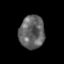
Tissue: prostate
Cell type: Epithelial cells
Senescence score: 0.3569
Nuclear area (px): 821
Mean DAPI intensity: 99.819